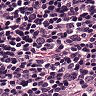
Metastatic tissue present: no